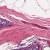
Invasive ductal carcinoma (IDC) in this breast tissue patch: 0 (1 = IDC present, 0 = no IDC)